Interaction volume radius: 5 \u00c5
Interaction volume height: 15 \u00c5
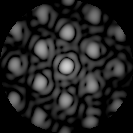
Disorder parameter: 0.3063